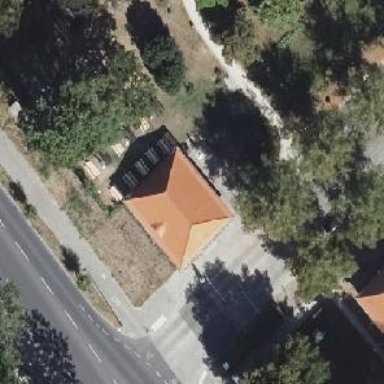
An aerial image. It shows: Hut.